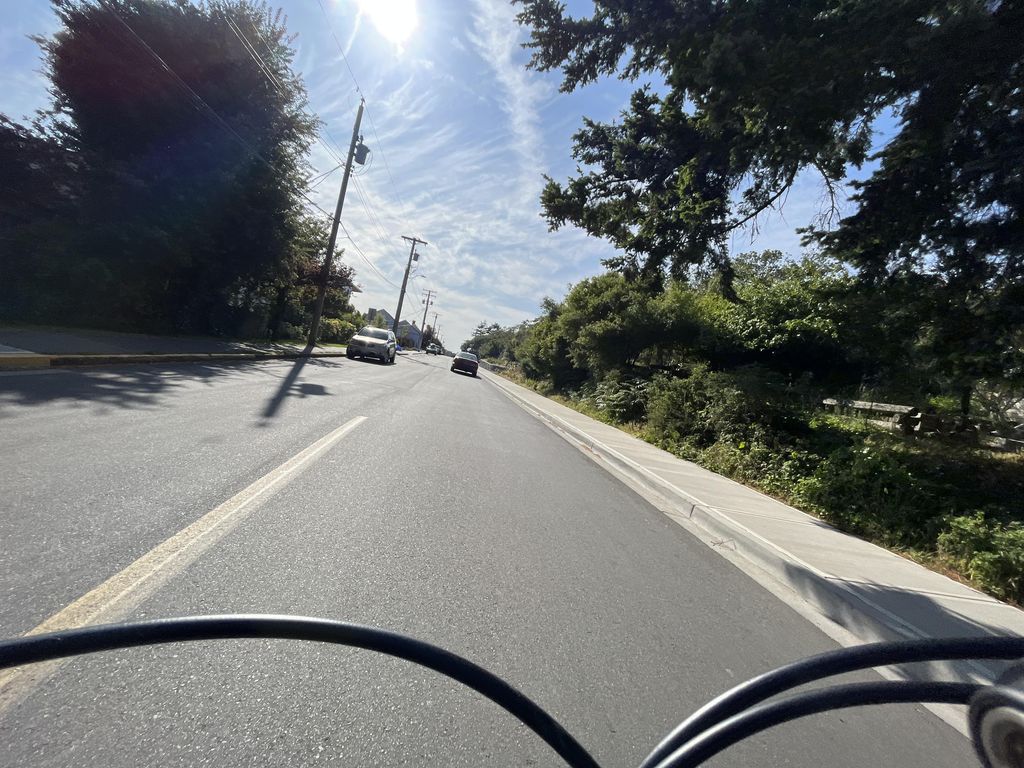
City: victoria